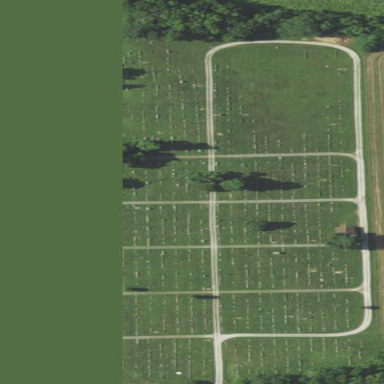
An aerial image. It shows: Cemetery.